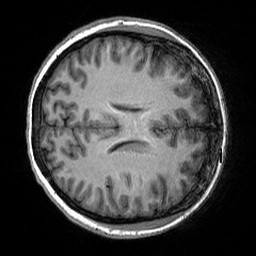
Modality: T1w
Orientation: axial
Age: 28